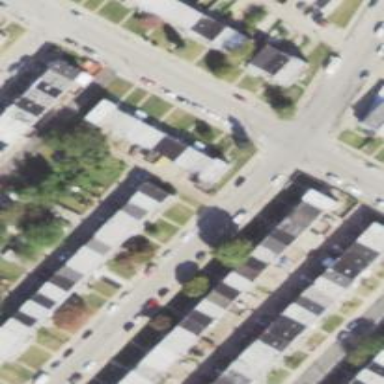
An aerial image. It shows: Alleyway designated as service road.